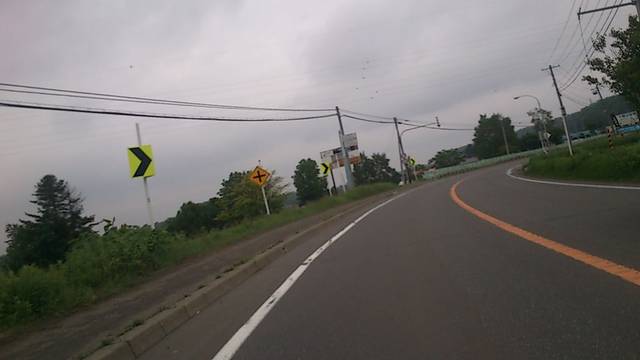
Region: Japan
Coordinates: 42.942, 143.279